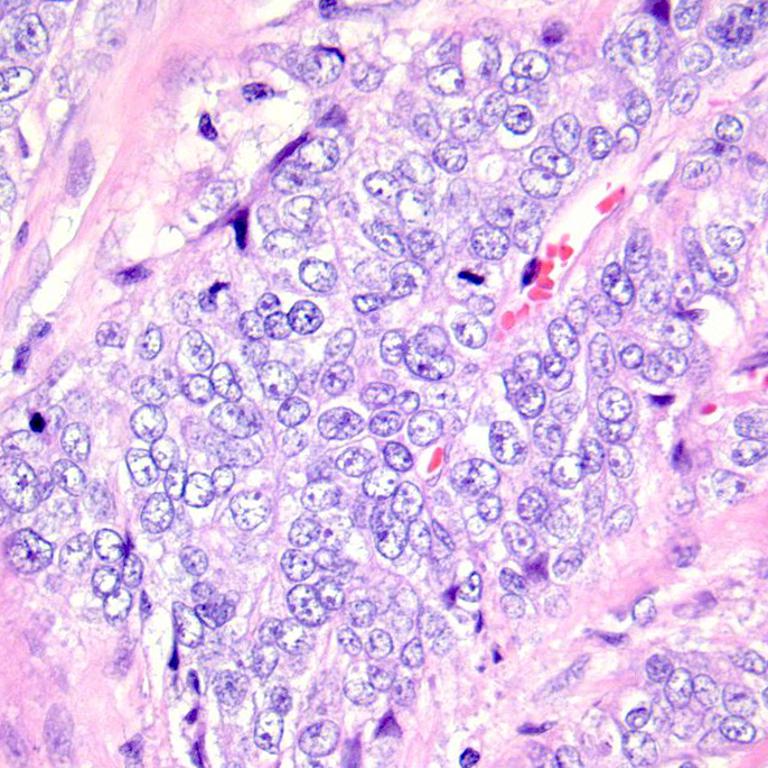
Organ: colon
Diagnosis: adenocarcinomas